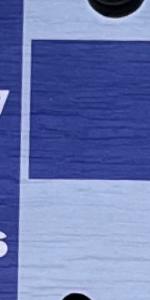
Label: Empty